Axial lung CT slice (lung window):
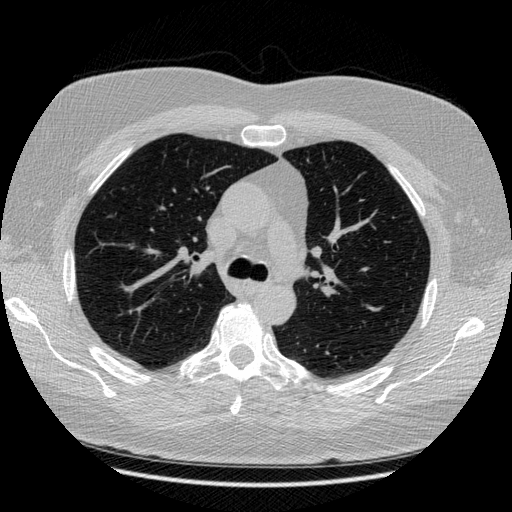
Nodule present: no